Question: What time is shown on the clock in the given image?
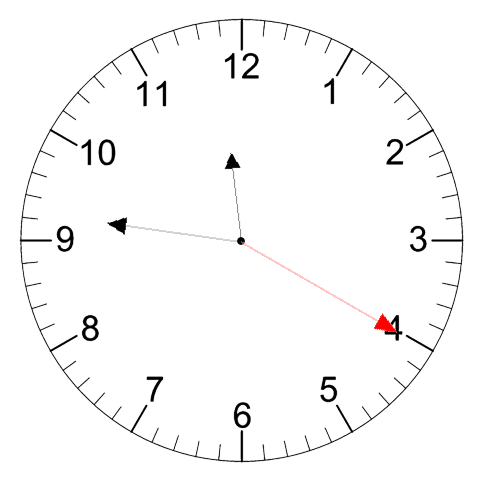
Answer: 11:46:20